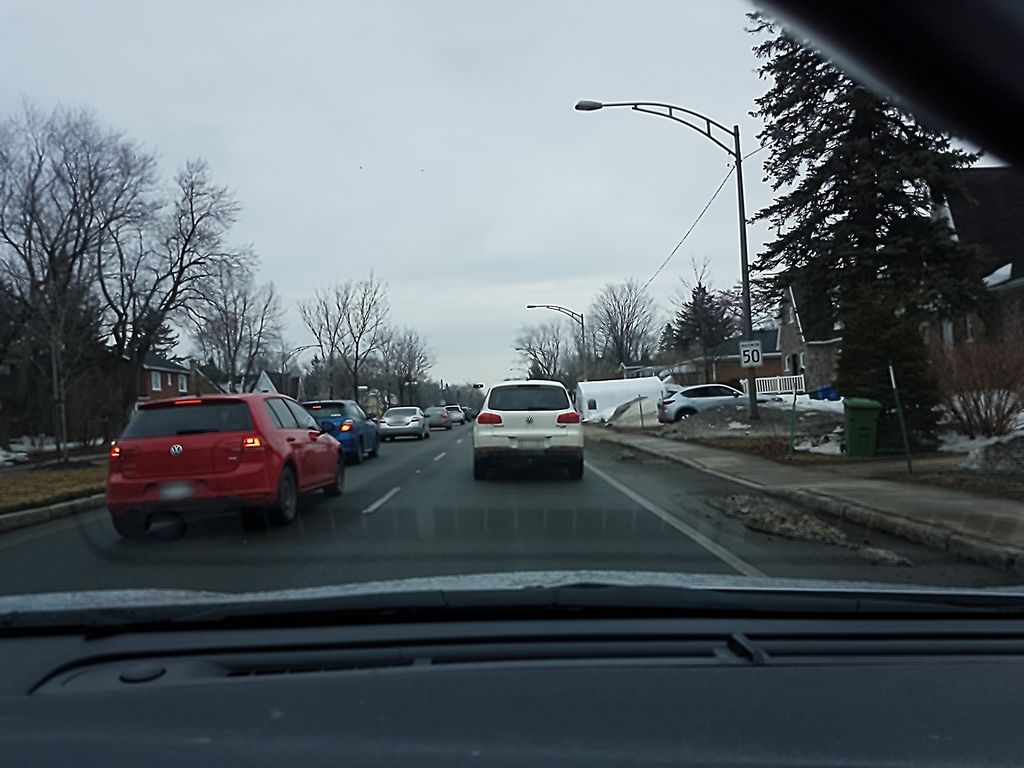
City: quebec_city